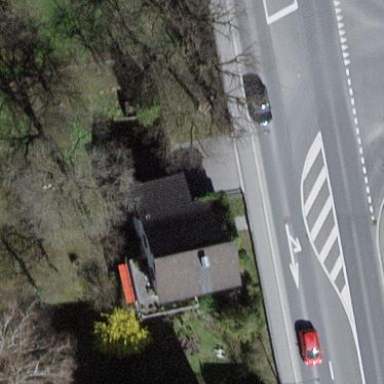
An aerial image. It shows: Detached building.